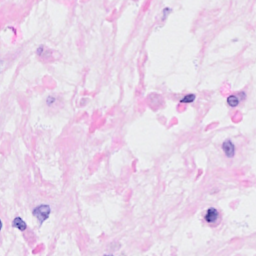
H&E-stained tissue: Breast